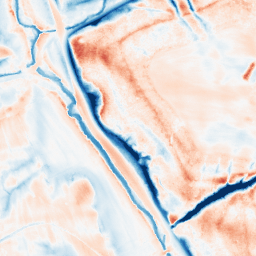
Category: trend_removal
Decomposition family: local_polynomial
Decomposition parameters: window_size: 31
degree: 2
Upsampling method: regularized
Upsampling parameters: scale: 4
lambda_reg: 0.001
Upsampling scale: 4